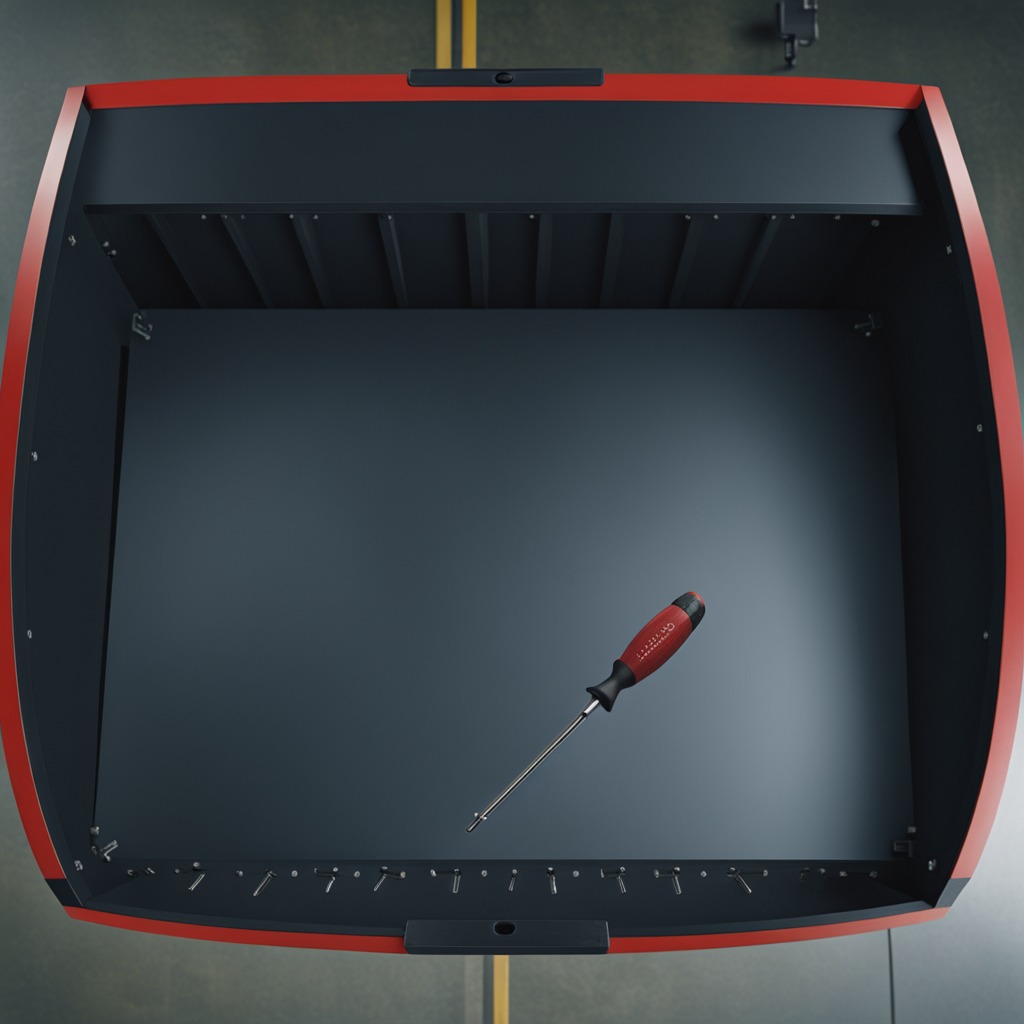
A screwdriver lying on a toolbox surface in an airplane hangar workshop 8K.